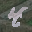
Label: 4